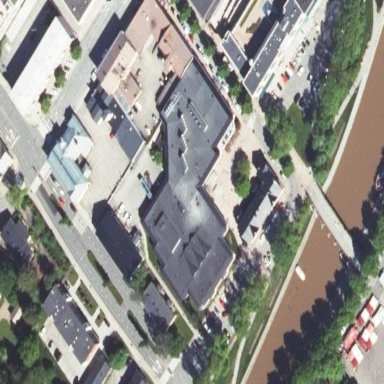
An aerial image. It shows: Building that serves as library.